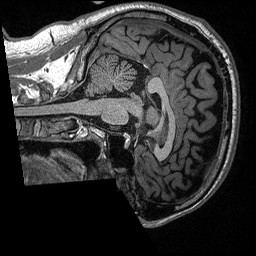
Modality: T1w
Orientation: sagittal
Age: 38
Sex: male
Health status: healthy
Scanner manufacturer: siemens
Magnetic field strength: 3 T
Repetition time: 2.3 s
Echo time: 0.00298 s